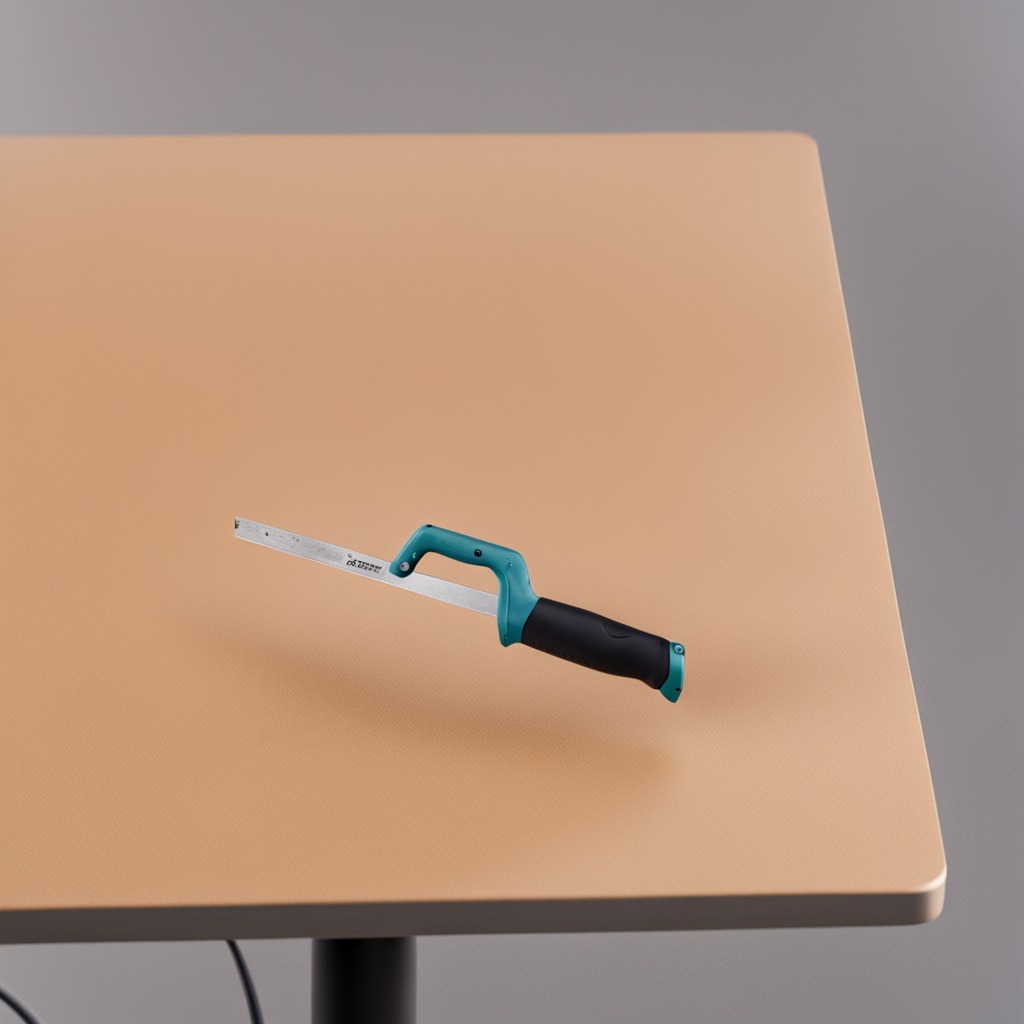
A metal saw is lying on the table.